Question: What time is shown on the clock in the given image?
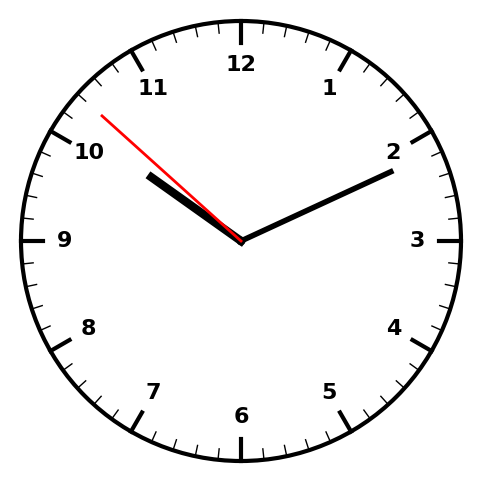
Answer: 10:10:52